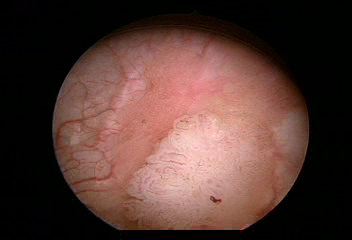
Modality: WLC
Class: Malignant
Subclass: LowGradePapillary
Lesion: L3
Stage: Ta
Morphology: Papillary
Bladder cancer association: Yes
Annotated structures: Tumor